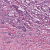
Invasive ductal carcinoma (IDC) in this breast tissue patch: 1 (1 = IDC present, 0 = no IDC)